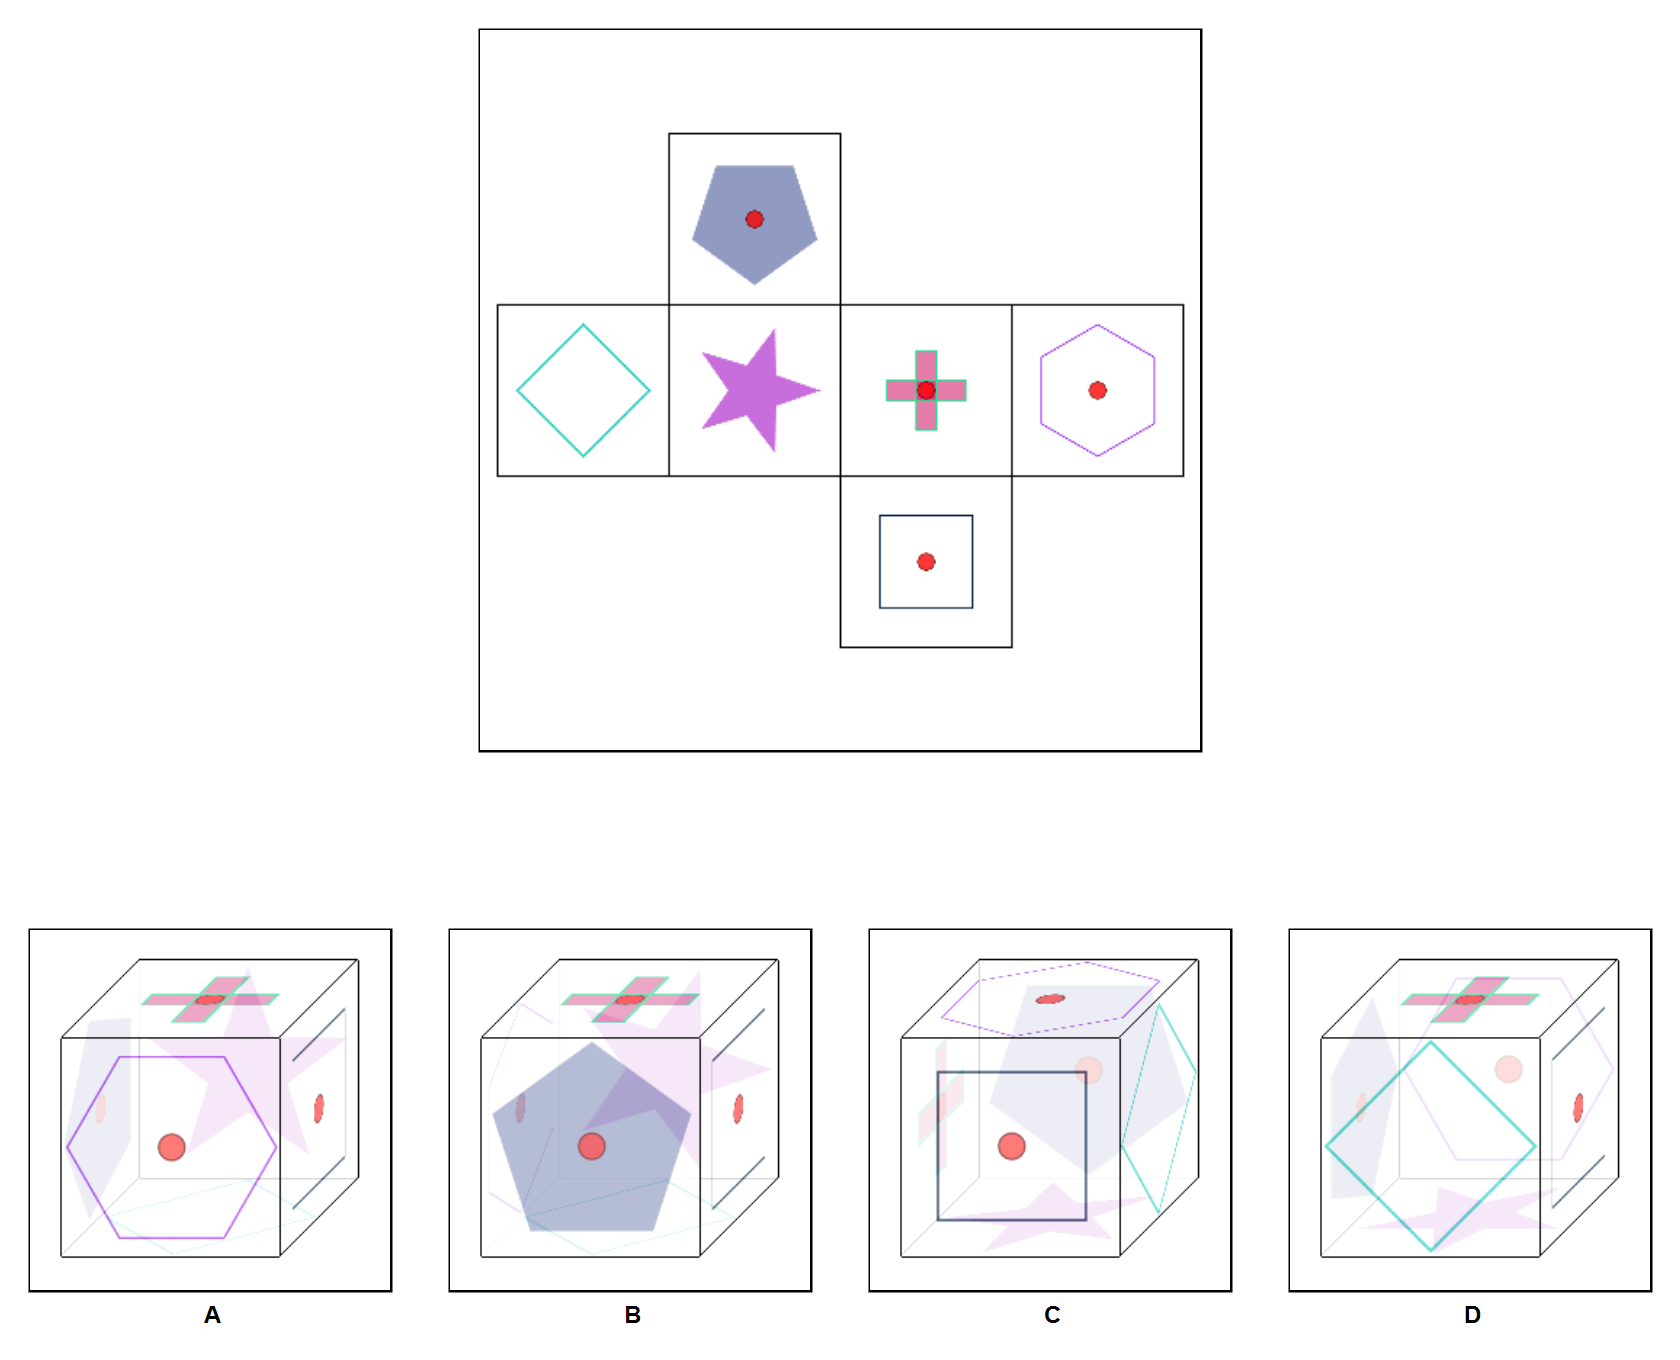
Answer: C